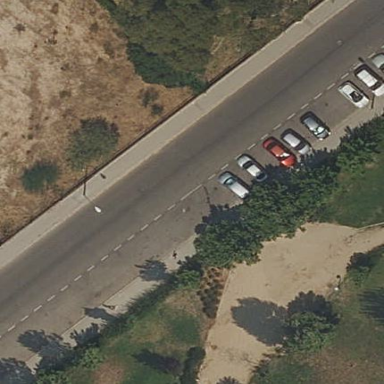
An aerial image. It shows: Parking lane designated for parking.